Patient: sex M, age 77
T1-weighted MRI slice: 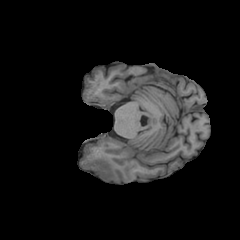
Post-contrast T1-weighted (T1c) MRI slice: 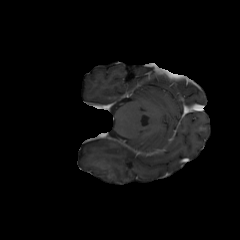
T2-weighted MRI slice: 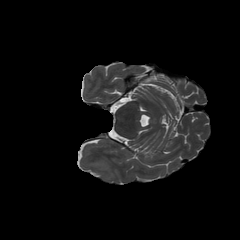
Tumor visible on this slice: yes
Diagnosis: Glioblastoma, IDH-wildtype
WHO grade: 4